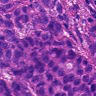
Metastatic tissue present: yes